Question:
I have two tables in mssql.
When entering data into a table, the STOCK column in the tiger table should be -1, if the STOCK column is equal to 0, then the STATUS should be false. please help.
When you insert it into the TBLACTION dashboard, it will be triggered on the TBLBOOK dashboard
I speak English poorly. I'm sorry.
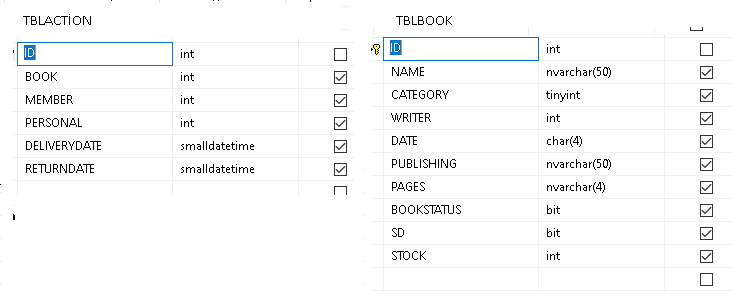
Answer: We have multiple solutions for each requirement. Let's try this:
1. When entering data into a table, the STOCK column in the tiger table should be -1
2. if the STOCK column is equal to 0, then the STATUS should be false
3. When you insert it into the TBLACTION dashboard, it will be triggered on the TBLBOOK 3.a) someone take the book, the column ReturnDate should be NULL on insert; 3.b) someone return the book then you should update the column ReturnDate CREATE TRIGGER [dbo].[TBLBOOKInserted] ON [dbo].[TBLBOOK] AFTER INSERT AS BEGIN SET NOCOUNT ON; UPDATE TBLBOOK SET STOCK = -1 WHERE STOCK IS NULL AND ID IN (SELECT INSERTED.ID FROM INSERTED) END GO CREATE TRIGGER [dbo].[TBLBOOKUpdate] ON [dbo].[TBLBOOK] AFTER UPDATE AS BEGIN SET NOCOUNT ON; UPDATE TBLBOOK SET BOOKSTATUS = 0 WHERE STOCK = 0 AND ID IN (SELECT INSERTED.ID FROM INSERTED) END GO CREATE TRIGGER [dbo].[TBLACTIONInsert] ON [dbo].[TBLACTION] AFTER INSERT AS BEGIN SET NOCOUNT ON; UPDATE TBLBOOK SET STOCK = STOCK-1 WHERE ID IN (SELECT INSERTED.BOOK FROM INSERTED WHERE RETURNDATE IS NULL) END GO CREATE TRIGGER [dbo].[TBLACTIONUpdate] ON [dbo].[TBLACTION] AFTER UPDATE AS BEGIN SET NOCOUNT ON; UPDATE TBLBOOK SET STOCK = STOCK+1 WHERE ID IN (SELECT INSERTED.BOOK FROM INSERTED WHERE RETURNDATE IS NOT NULL) AND ID IN (SELECT DELETED.BOOK FROM DELETED WHERE RETURNDATE IS NULL) END GO